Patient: sex M, age 36
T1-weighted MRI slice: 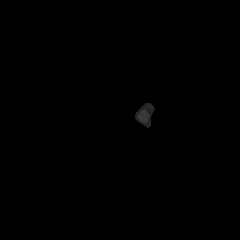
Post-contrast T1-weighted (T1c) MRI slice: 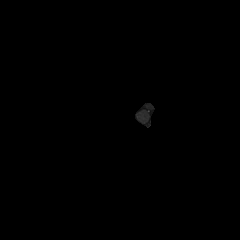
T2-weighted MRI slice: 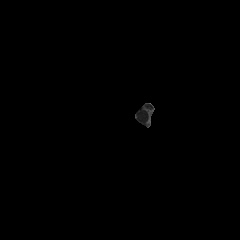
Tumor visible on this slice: no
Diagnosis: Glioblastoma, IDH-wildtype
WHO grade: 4